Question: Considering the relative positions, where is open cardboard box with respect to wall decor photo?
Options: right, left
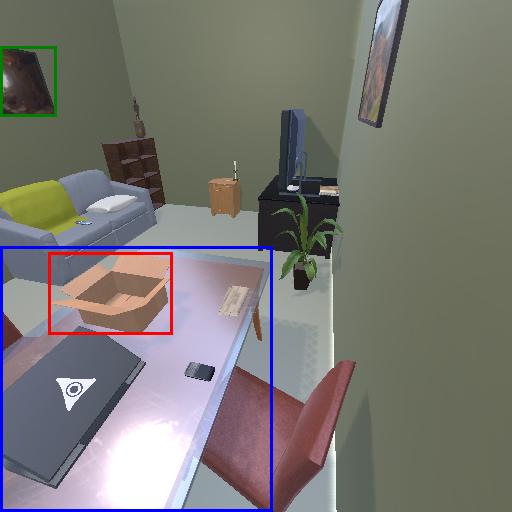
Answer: right